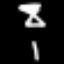
Label: hourglass